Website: lowes
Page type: address-validator
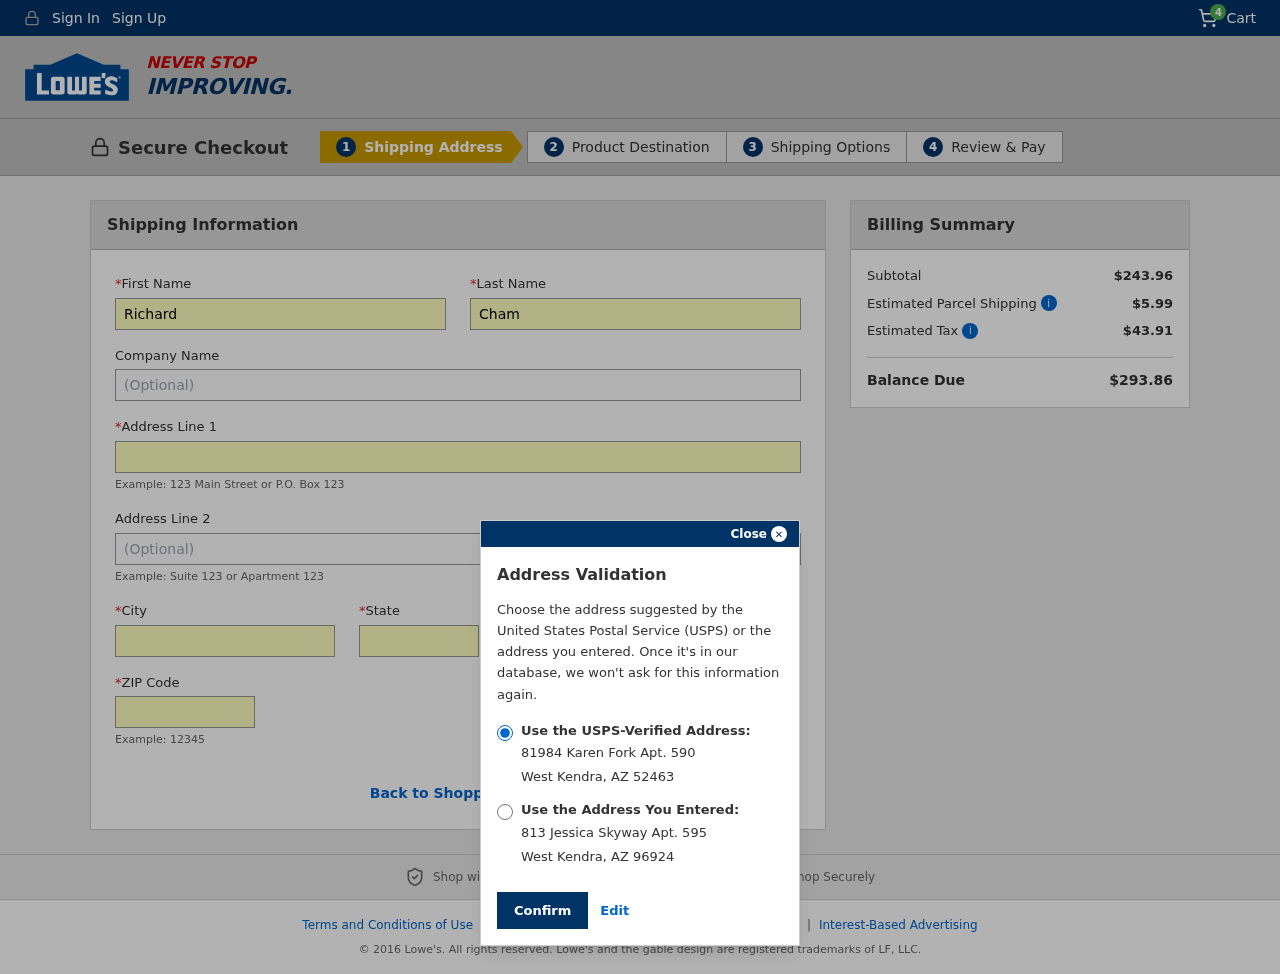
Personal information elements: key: PII_CITY
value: West Kendra
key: PII_COMPANY
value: Maddox, Juarez and Knapp
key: PII_FIRSTNAME
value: Richard
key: PII_LASTNAME
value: Chambers
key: PII_POSTCODE
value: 52463
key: PII_POSTCODE2
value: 96924
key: PII_STATE
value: Arizona
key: PII_STATE_ABBR
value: AZ
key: PII_STREET
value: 81984 Karen Fork Apt. 590
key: PII_STREET2
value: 813 Jessica Skyway Apt. 595
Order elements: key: ORDER_NUM_ITEMS
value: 4
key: ORDER_SUBTOTAL
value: $243.96
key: ORDER_SHIPPING_COST
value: $5.99
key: ORDER_TAX
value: $43.91
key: ORDER_TOTAL
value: $293.86